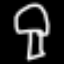
Label: mushroom